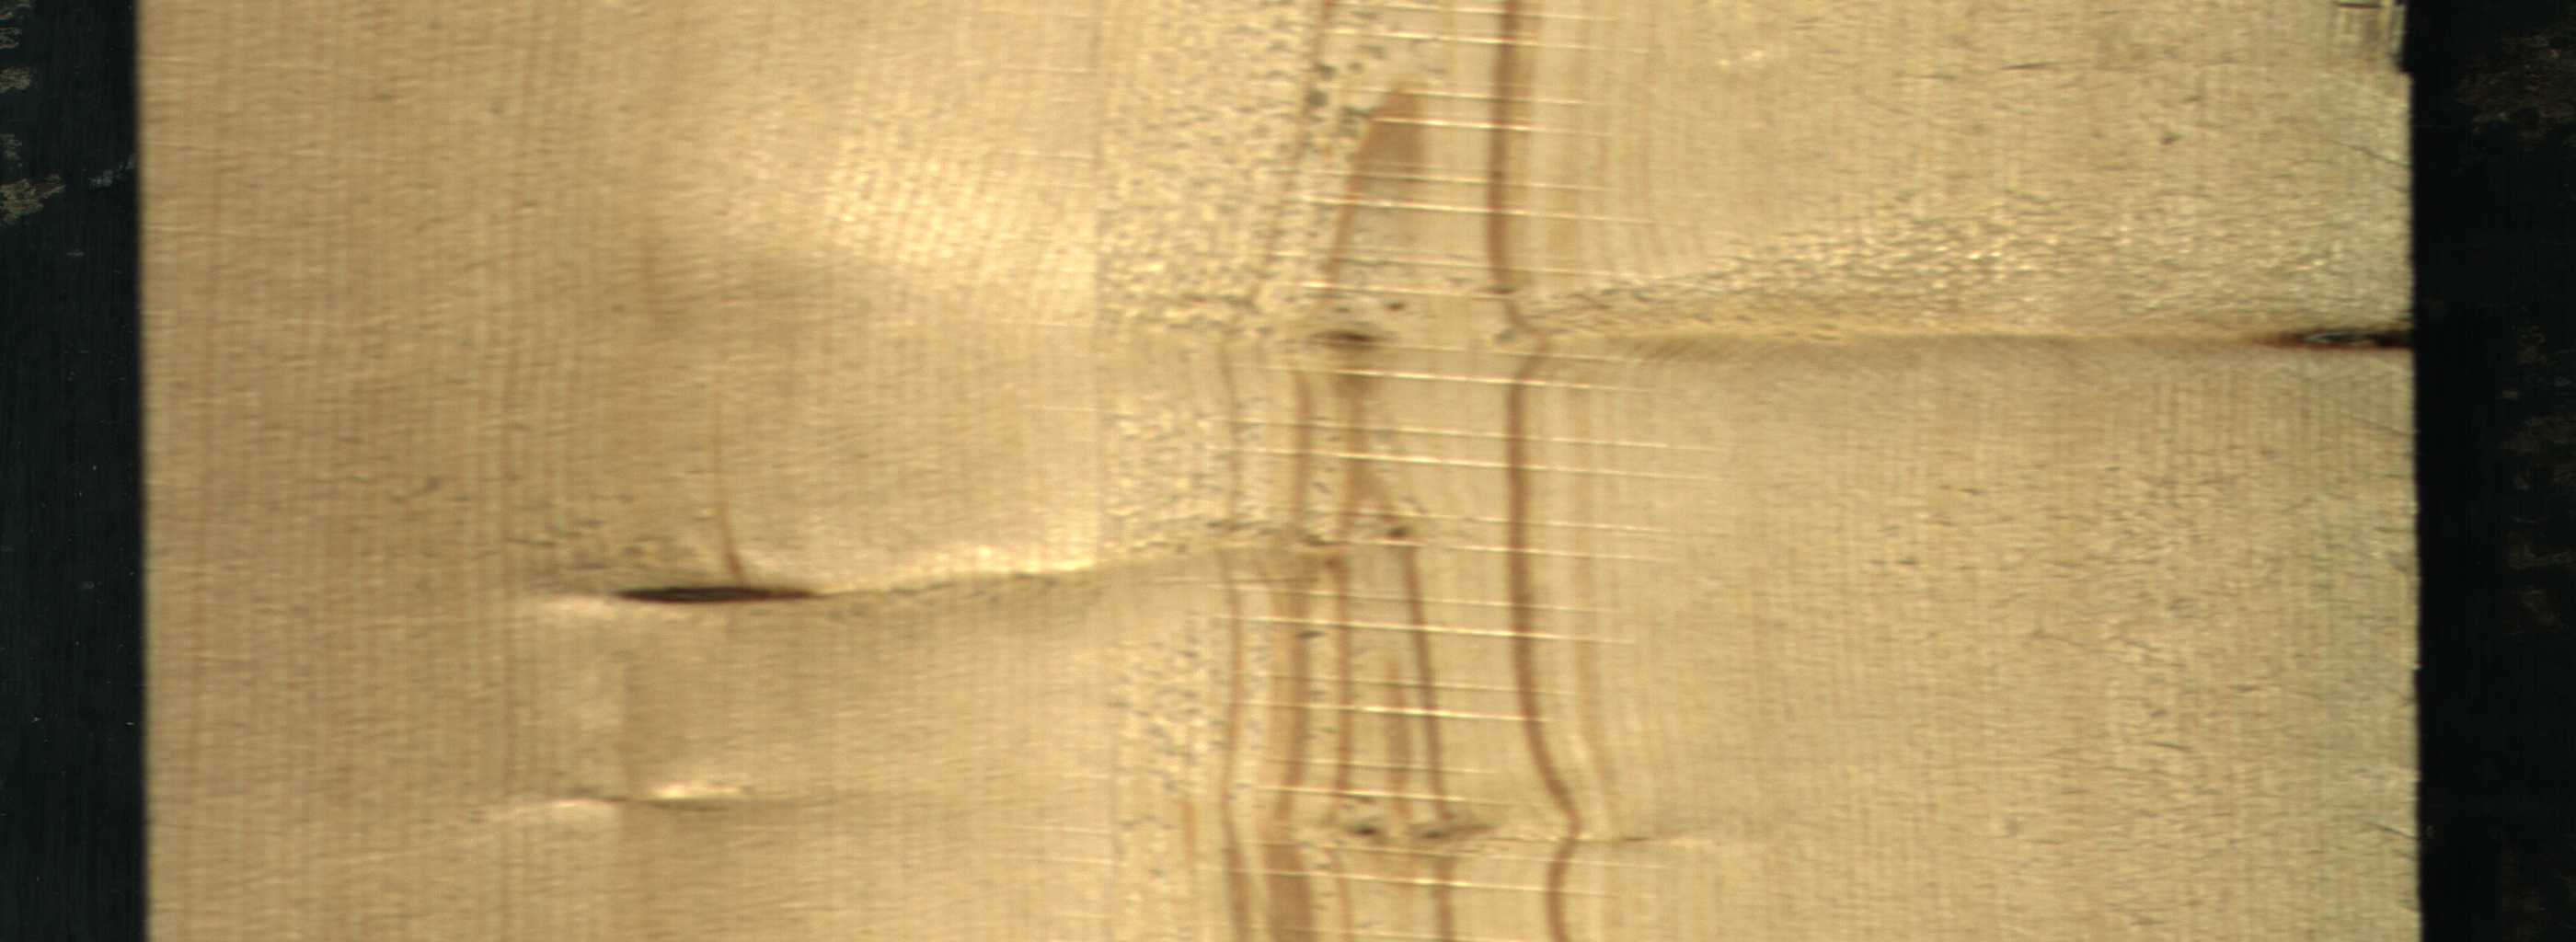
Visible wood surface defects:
Dead_Knot
Dead_Knot
Live_Knot